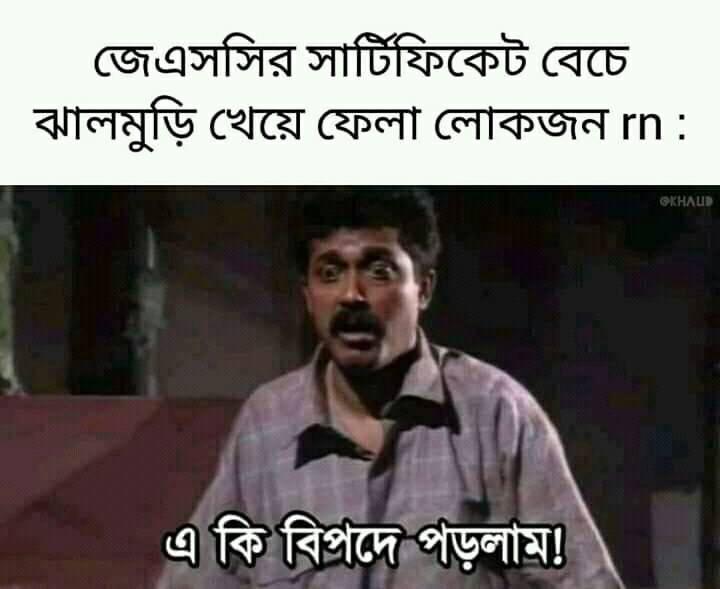
Caption: জেএসসির সার্টিফিকেট বেঁচে ঝালমুড়ি খেয়ে ফেলা লোকজন rn:      এ কি বিপদে পড়লাম
Label: non-hate